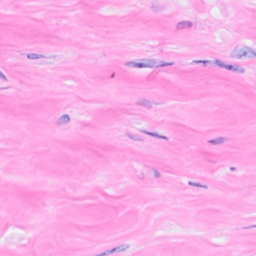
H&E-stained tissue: Breast